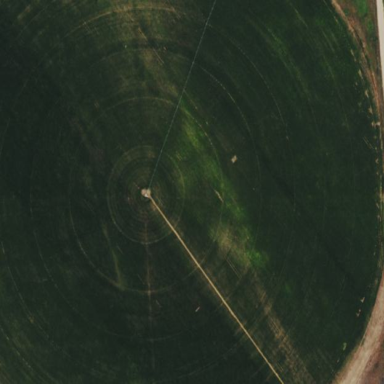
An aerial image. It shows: Farmland with pivot irrigation system.